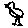
Label: bird